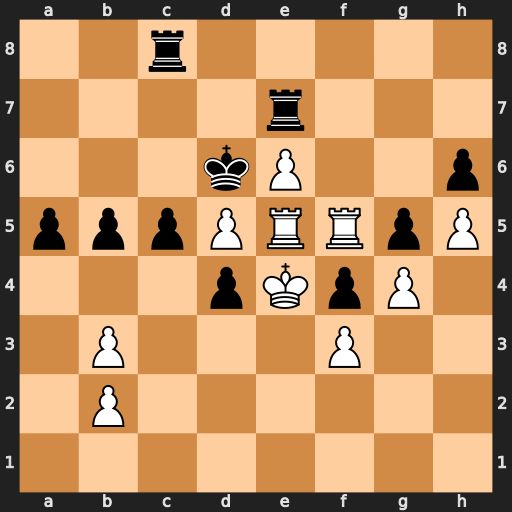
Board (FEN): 2r5/4r3/3kP2p/pppPRRpP/3pKpP1/1P3P2/1P6/8
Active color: w
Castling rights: -
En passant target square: -
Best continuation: Rf7 Rxf7 exf7